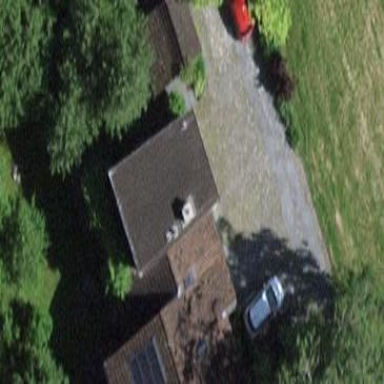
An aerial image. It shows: Semidetached house.